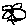
Label: flower